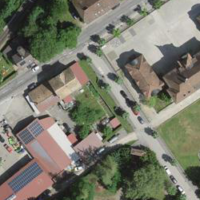
EUNIS habitat code: 54
Species observed at this site:
Petasites albus